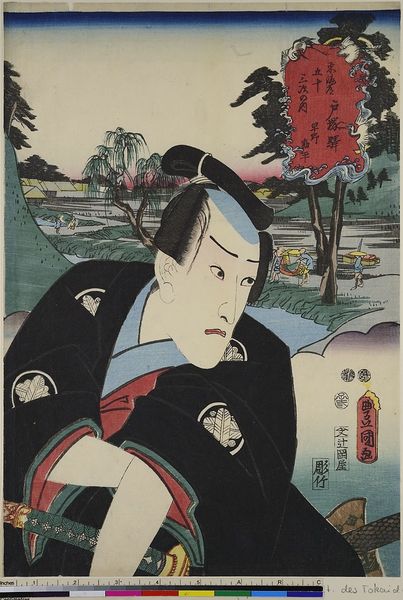
Titel: Totsuka: Der Schauspieler Ichikawa Danjuro VIII als Hayano Kanpei, aus der Serie: Die 53 Stationen des Tokaido
Künstler: Utagawa Kunisada
Standort: Hamburg
Institution: Museum für Kunst und Gewerbe Hamburg
Schlagwörter: baum, mann, wasser, bäume, landschaft, schwarz, porträt, theater, boote, holzschnitt, japan, man, fischer, fluß, japanisch, schriftzeichen, druckgraphik, druckgrafik, schwert, text, asiatisch, zeit, schauspieler, farbholzschnitt, schauspielerin, tuschzeichnung, tourismus, reisen, hamburg, kabuki, edo, reproduktionen, druckerzeugnisse, theateraufführung, ukiyo, museum für kunst und gewerbe, samuraj, asienjapan